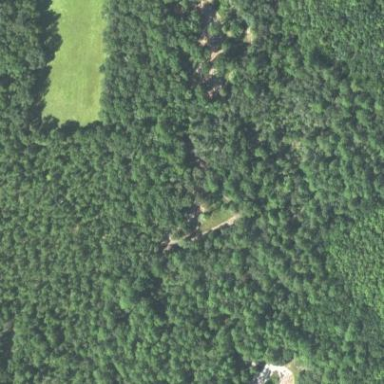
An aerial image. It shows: Mixed woodland area with various types of leaves.